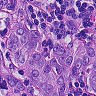
Metastatic tissue present: yes